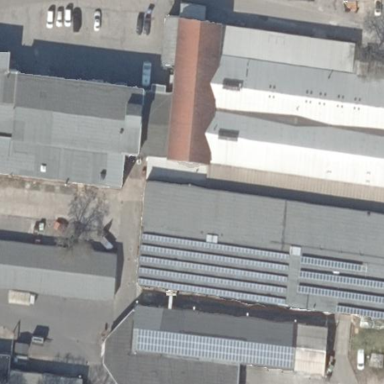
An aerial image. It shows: Industrial building.